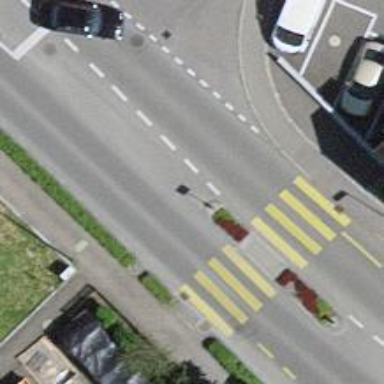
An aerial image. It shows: Marked crossing with pedestrian island.